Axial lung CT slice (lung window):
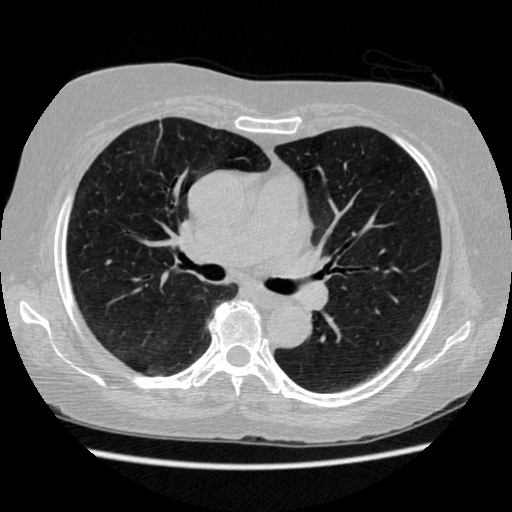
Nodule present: no